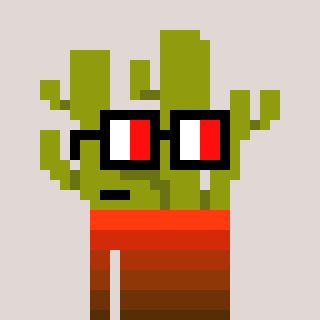
a pixel art character with square glasses with black frames and red eyes, a cactus-shaped head and a bege-colored body on a warm background